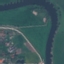
Land use / land cover: River